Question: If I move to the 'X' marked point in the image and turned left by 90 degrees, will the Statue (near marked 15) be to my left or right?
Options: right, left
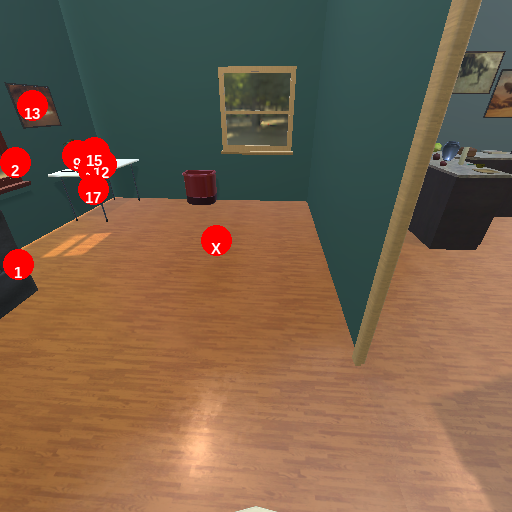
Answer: right